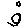
Label: circle